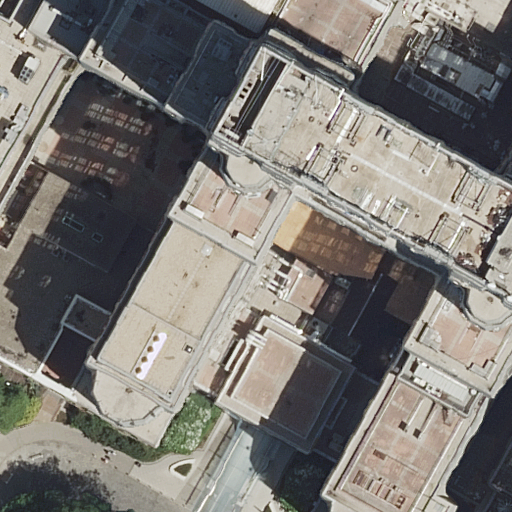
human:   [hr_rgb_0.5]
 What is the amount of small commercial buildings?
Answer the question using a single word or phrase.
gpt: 0

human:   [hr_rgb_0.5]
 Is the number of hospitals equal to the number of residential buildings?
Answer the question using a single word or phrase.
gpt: no

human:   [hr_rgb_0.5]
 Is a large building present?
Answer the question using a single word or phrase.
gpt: yes

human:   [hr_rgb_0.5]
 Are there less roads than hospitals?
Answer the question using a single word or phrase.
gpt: no

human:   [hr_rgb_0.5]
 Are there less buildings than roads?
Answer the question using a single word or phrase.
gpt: no

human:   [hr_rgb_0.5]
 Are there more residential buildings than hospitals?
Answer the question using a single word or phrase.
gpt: yes

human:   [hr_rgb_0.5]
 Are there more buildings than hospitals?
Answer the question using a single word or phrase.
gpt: yes

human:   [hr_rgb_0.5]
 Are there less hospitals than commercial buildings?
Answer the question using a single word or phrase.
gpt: no

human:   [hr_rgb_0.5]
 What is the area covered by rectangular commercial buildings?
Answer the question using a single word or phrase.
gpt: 0m2

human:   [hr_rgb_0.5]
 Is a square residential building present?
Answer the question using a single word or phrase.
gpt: no

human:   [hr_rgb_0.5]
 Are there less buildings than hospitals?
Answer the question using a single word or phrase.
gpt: no

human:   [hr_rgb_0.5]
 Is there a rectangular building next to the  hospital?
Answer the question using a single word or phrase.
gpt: yes

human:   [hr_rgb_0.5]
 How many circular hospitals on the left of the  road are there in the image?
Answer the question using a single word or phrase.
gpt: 0

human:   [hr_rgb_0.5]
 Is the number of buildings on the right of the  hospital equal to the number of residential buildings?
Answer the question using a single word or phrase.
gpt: no

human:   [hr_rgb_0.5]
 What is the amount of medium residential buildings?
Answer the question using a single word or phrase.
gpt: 1

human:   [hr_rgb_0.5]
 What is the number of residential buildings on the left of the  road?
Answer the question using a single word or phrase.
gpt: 1

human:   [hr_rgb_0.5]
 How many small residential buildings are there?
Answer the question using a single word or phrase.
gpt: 0

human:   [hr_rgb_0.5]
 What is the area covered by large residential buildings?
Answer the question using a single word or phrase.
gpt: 3979m2

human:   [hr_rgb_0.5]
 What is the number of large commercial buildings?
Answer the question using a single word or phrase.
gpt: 0

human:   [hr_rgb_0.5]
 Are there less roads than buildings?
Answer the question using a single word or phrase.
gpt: yes

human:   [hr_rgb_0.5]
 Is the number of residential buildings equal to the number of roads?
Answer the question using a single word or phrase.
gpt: no

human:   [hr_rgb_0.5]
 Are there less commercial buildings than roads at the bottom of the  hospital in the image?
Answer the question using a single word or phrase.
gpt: yes

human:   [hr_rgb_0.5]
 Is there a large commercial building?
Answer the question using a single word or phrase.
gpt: no

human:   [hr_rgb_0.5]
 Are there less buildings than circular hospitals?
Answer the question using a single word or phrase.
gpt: no

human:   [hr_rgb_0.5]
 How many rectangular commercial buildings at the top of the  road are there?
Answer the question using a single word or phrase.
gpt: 0

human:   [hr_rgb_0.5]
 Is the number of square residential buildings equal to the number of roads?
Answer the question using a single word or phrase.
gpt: no

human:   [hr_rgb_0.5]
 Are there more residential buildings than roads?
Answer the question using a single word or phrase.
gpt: yes

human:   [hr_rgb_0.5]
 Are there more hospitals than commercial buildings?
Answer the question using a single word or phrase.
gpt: yes

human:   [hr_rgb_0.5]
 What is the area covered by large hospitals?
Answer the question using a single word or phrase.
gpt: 1172m2

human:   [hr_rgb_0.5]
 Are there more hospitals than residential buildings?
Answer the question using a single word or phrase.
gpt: no

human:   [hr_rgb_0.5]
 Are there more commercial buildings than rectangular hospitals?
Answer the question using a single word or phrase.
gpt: no

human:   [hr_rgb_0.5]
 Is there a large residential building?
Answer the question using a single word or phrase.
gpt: yes

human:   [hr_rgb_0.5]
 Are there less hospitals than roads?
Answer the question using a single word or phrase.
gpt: no

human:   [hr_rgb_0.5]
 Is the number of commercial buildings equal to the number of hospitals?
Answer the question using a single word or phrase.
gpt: no

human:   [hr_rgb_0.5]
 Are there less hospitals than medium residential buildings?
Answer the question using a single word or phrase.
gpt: no

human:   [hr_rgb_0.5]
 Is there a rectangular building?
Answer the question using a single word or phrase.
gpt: yes